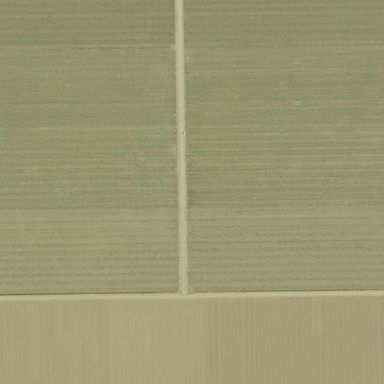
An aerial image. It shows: Farmland with fields for crop cultivation.